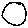
Label: circle